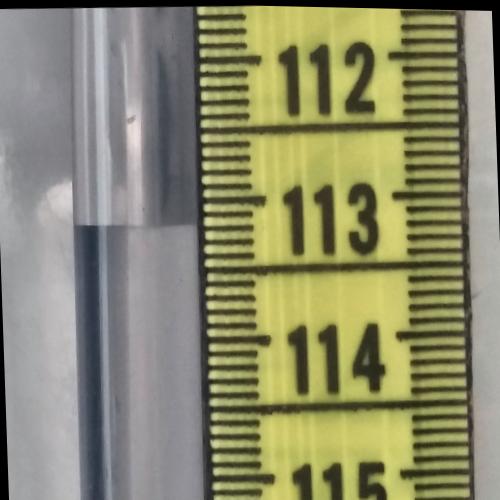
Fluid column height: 113.2 cm